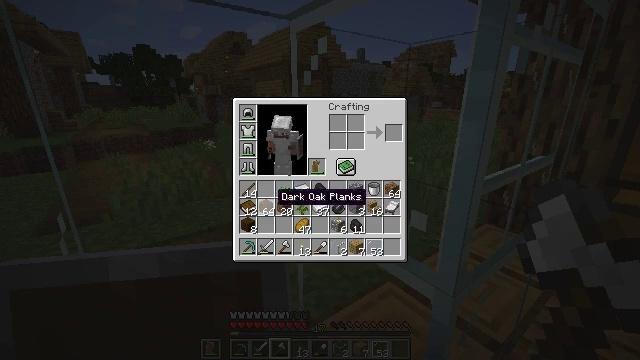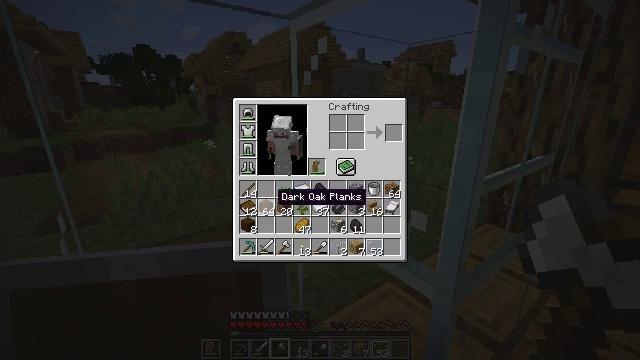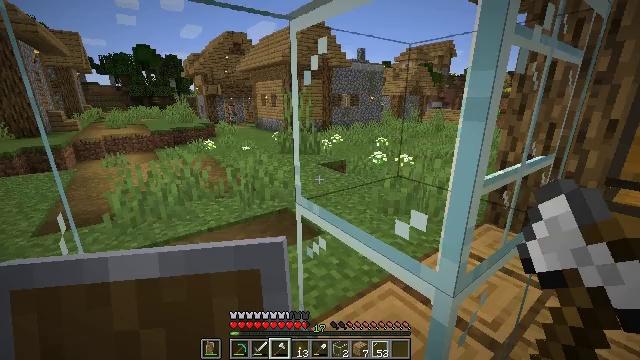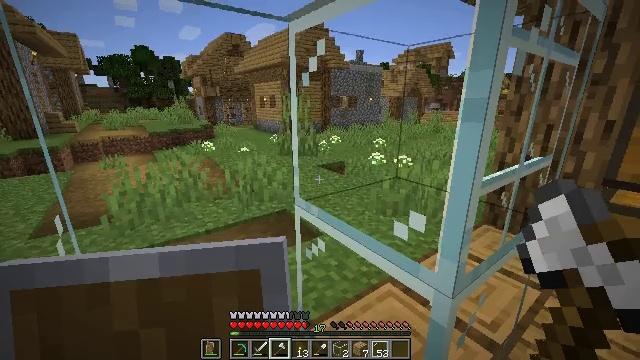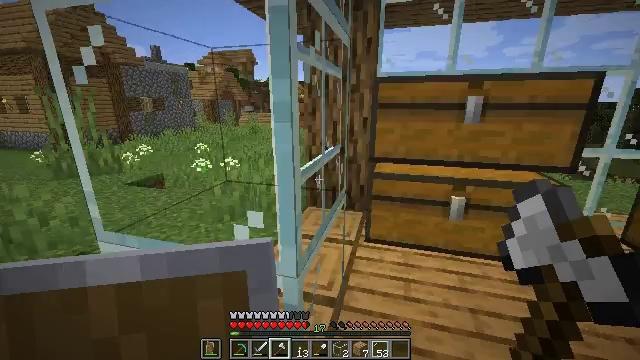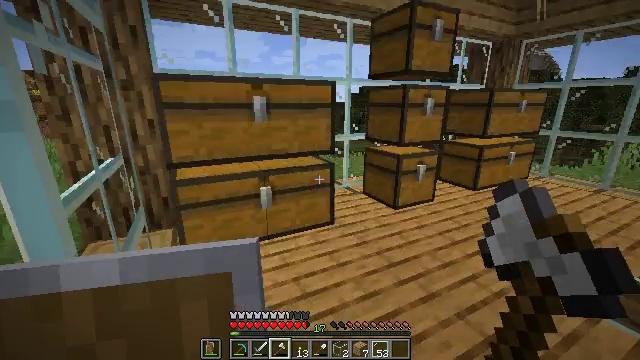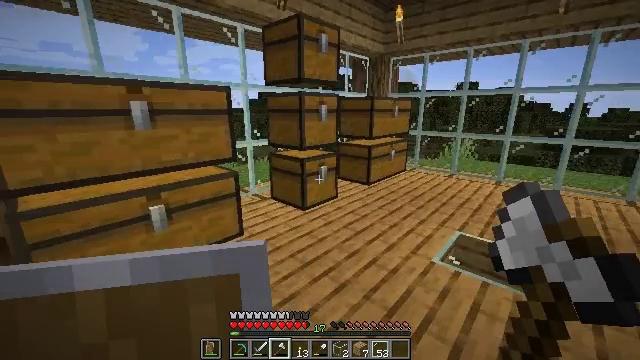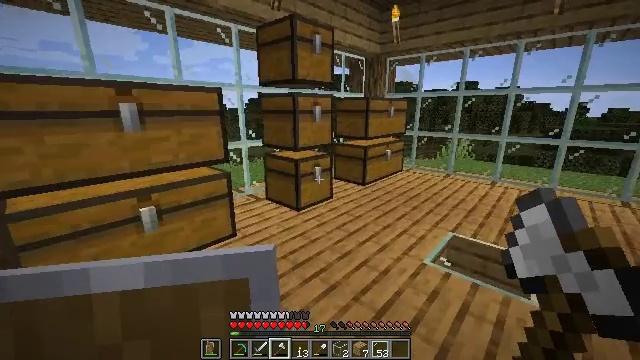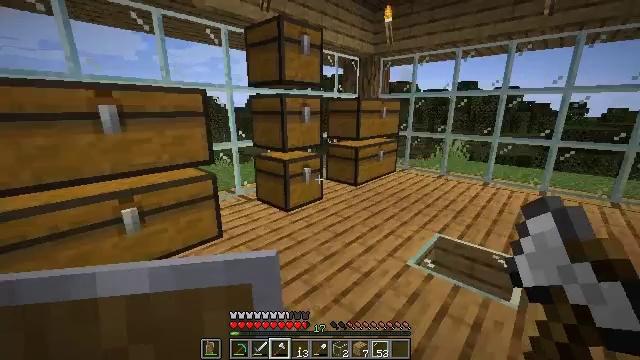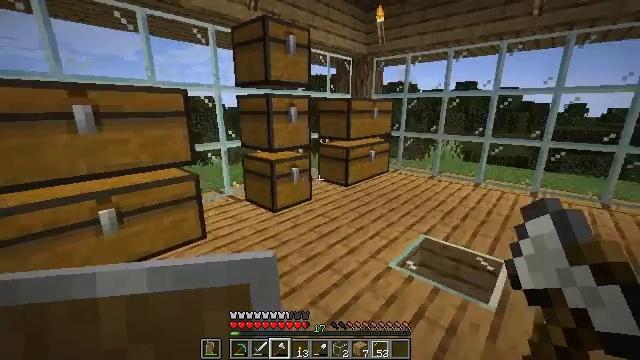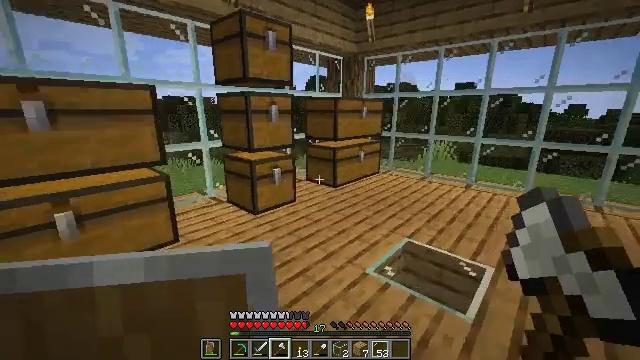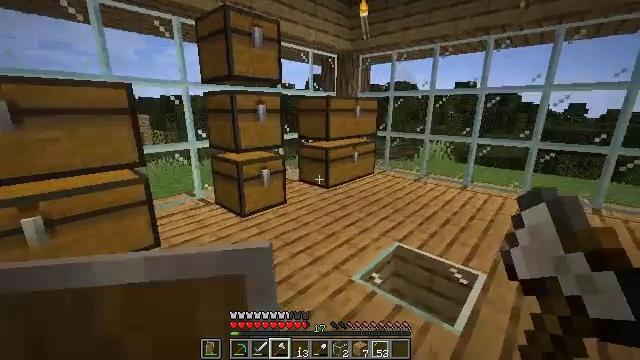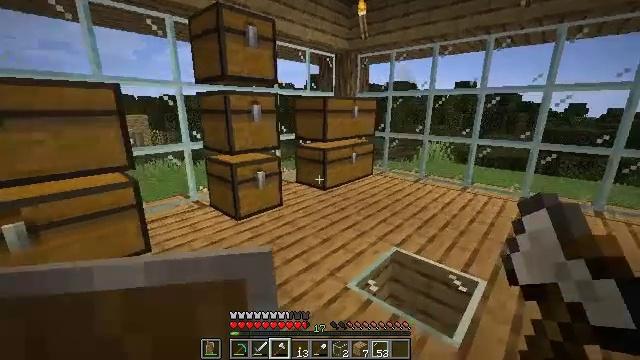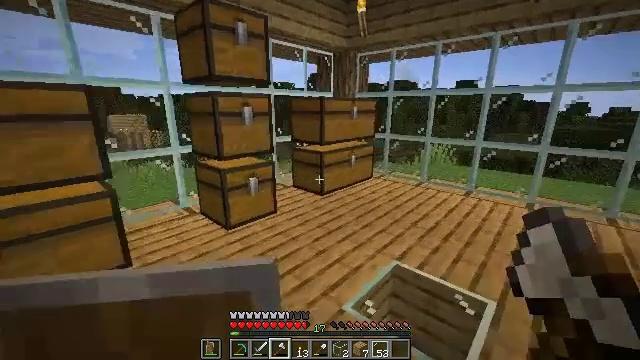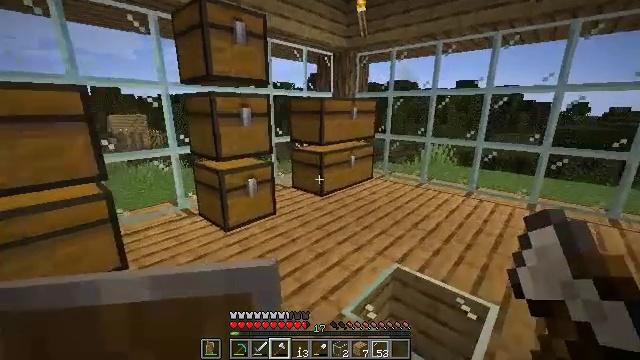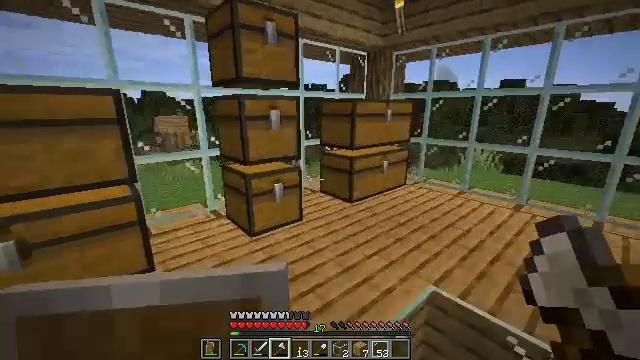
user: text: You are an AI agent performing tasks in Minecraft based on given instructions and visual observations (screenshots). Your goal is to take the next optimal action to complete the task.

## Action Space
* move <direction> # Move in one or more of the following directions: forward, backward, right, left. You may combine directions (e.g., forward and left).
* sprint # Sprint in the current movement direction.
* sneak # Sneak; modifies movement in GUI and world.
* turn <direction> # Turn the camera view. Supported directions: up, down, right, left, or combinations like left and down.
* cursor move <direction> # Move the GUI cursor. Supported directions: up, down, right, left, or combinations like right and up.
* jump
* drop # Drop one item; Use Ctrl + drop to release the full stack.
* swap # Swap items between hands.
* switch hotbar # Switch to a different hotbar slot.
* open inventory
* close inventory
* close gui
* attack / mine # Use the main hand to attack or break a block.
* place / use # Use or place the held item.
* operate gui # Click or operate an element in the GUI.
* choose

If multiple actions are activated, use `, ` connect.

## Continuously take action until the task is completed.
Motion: motion action
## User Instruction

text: Make a dark oak door in the crafting grid with dark oak planks.
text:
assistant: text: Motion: no_op
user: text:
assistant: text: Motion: no_op
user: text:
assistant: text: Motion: close gui
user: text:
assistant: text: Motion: turn right, open inventory
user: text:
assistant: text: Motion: turn right
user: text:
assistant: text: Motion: move right, turn right and up
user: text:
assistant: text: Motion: move right
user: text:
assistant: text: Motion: move right
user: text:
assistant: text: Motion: move forward and move right
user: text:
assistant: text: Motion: move forward and move right
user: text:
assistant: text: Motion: move forward and move right
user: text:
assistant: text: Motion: move forward
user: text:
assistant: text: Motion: move forward
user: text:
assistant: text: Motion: move forward
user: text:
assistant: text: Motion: move forward, turn left
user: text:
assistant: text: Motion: turn left
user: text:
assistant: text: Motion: turn left
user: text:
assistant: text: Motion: turn left
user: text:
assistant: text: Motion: no_op
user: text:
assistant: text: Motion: no_op
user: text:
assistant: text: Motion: no_op
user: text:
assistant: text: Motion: no_op
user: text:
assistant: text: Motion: turn right
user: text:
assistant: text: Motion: turn right
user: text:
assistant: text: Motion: turn right
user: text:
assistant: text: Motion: no_op
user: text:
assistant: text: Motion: no_op
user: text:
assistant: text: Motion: no_op
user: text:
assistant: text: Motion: move right
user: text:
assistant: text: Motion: move right